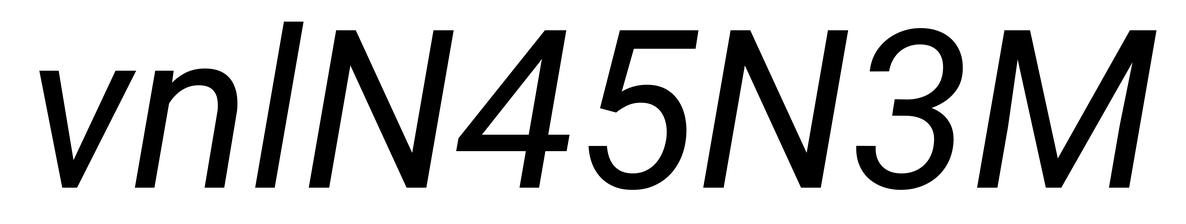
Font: Roboto-Italic_Italic